Question: I am trying to display an arrow head next to my content DIV.
Its should be something similar to this -

My problem is when I adding contents to DIV, I can not keep the arrow head vertically center of the content DIV.
This is my HTML and CSS
'''
<div id="mybox">
<p></p>
</div>
#mybox {
width:200px;
min-height:100px;
background-color:green;
position:relative;
}
#mybox:after {
content:"";
border-top: 20px solid transparent;
border-bottom: 20px solid transparent;
position: absolute;
border-left: 20px solid #f00;
width: 0;
height: 0;
right: -20px;
top: 20px;
}
'''
Can anybody tell me how can I fix this problem?
<URL>
Thank you.
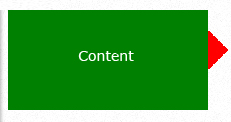
Answer: Since the height of the arrow is known, you can just use a 'top' value of '50%' and then a negative 'margin-top' to displace the arrow's height:
<URL> - works for dynamic content now.
'''
#mybox:after {
content:"";
border-top: 20px solid transparent;
border-bottom: 20px solid transparent;
position: absolute;
border-left: 20px solid #f00;
width: 0;
height: 0;
right: -20px;
top: 50%;
margin-top: -20px;
}
'''
Alternatively, if the arrow's height isn't known, you could use the following instead:
<URL>
'''
#mybox:after {
/* Other properties.. */
top: 50%;
-webkit-transform: translate(0, -50%);
transform: translate(0, -50%);
}
'''